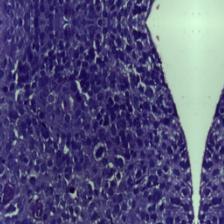
Diagnosis: OSCC